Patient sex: F
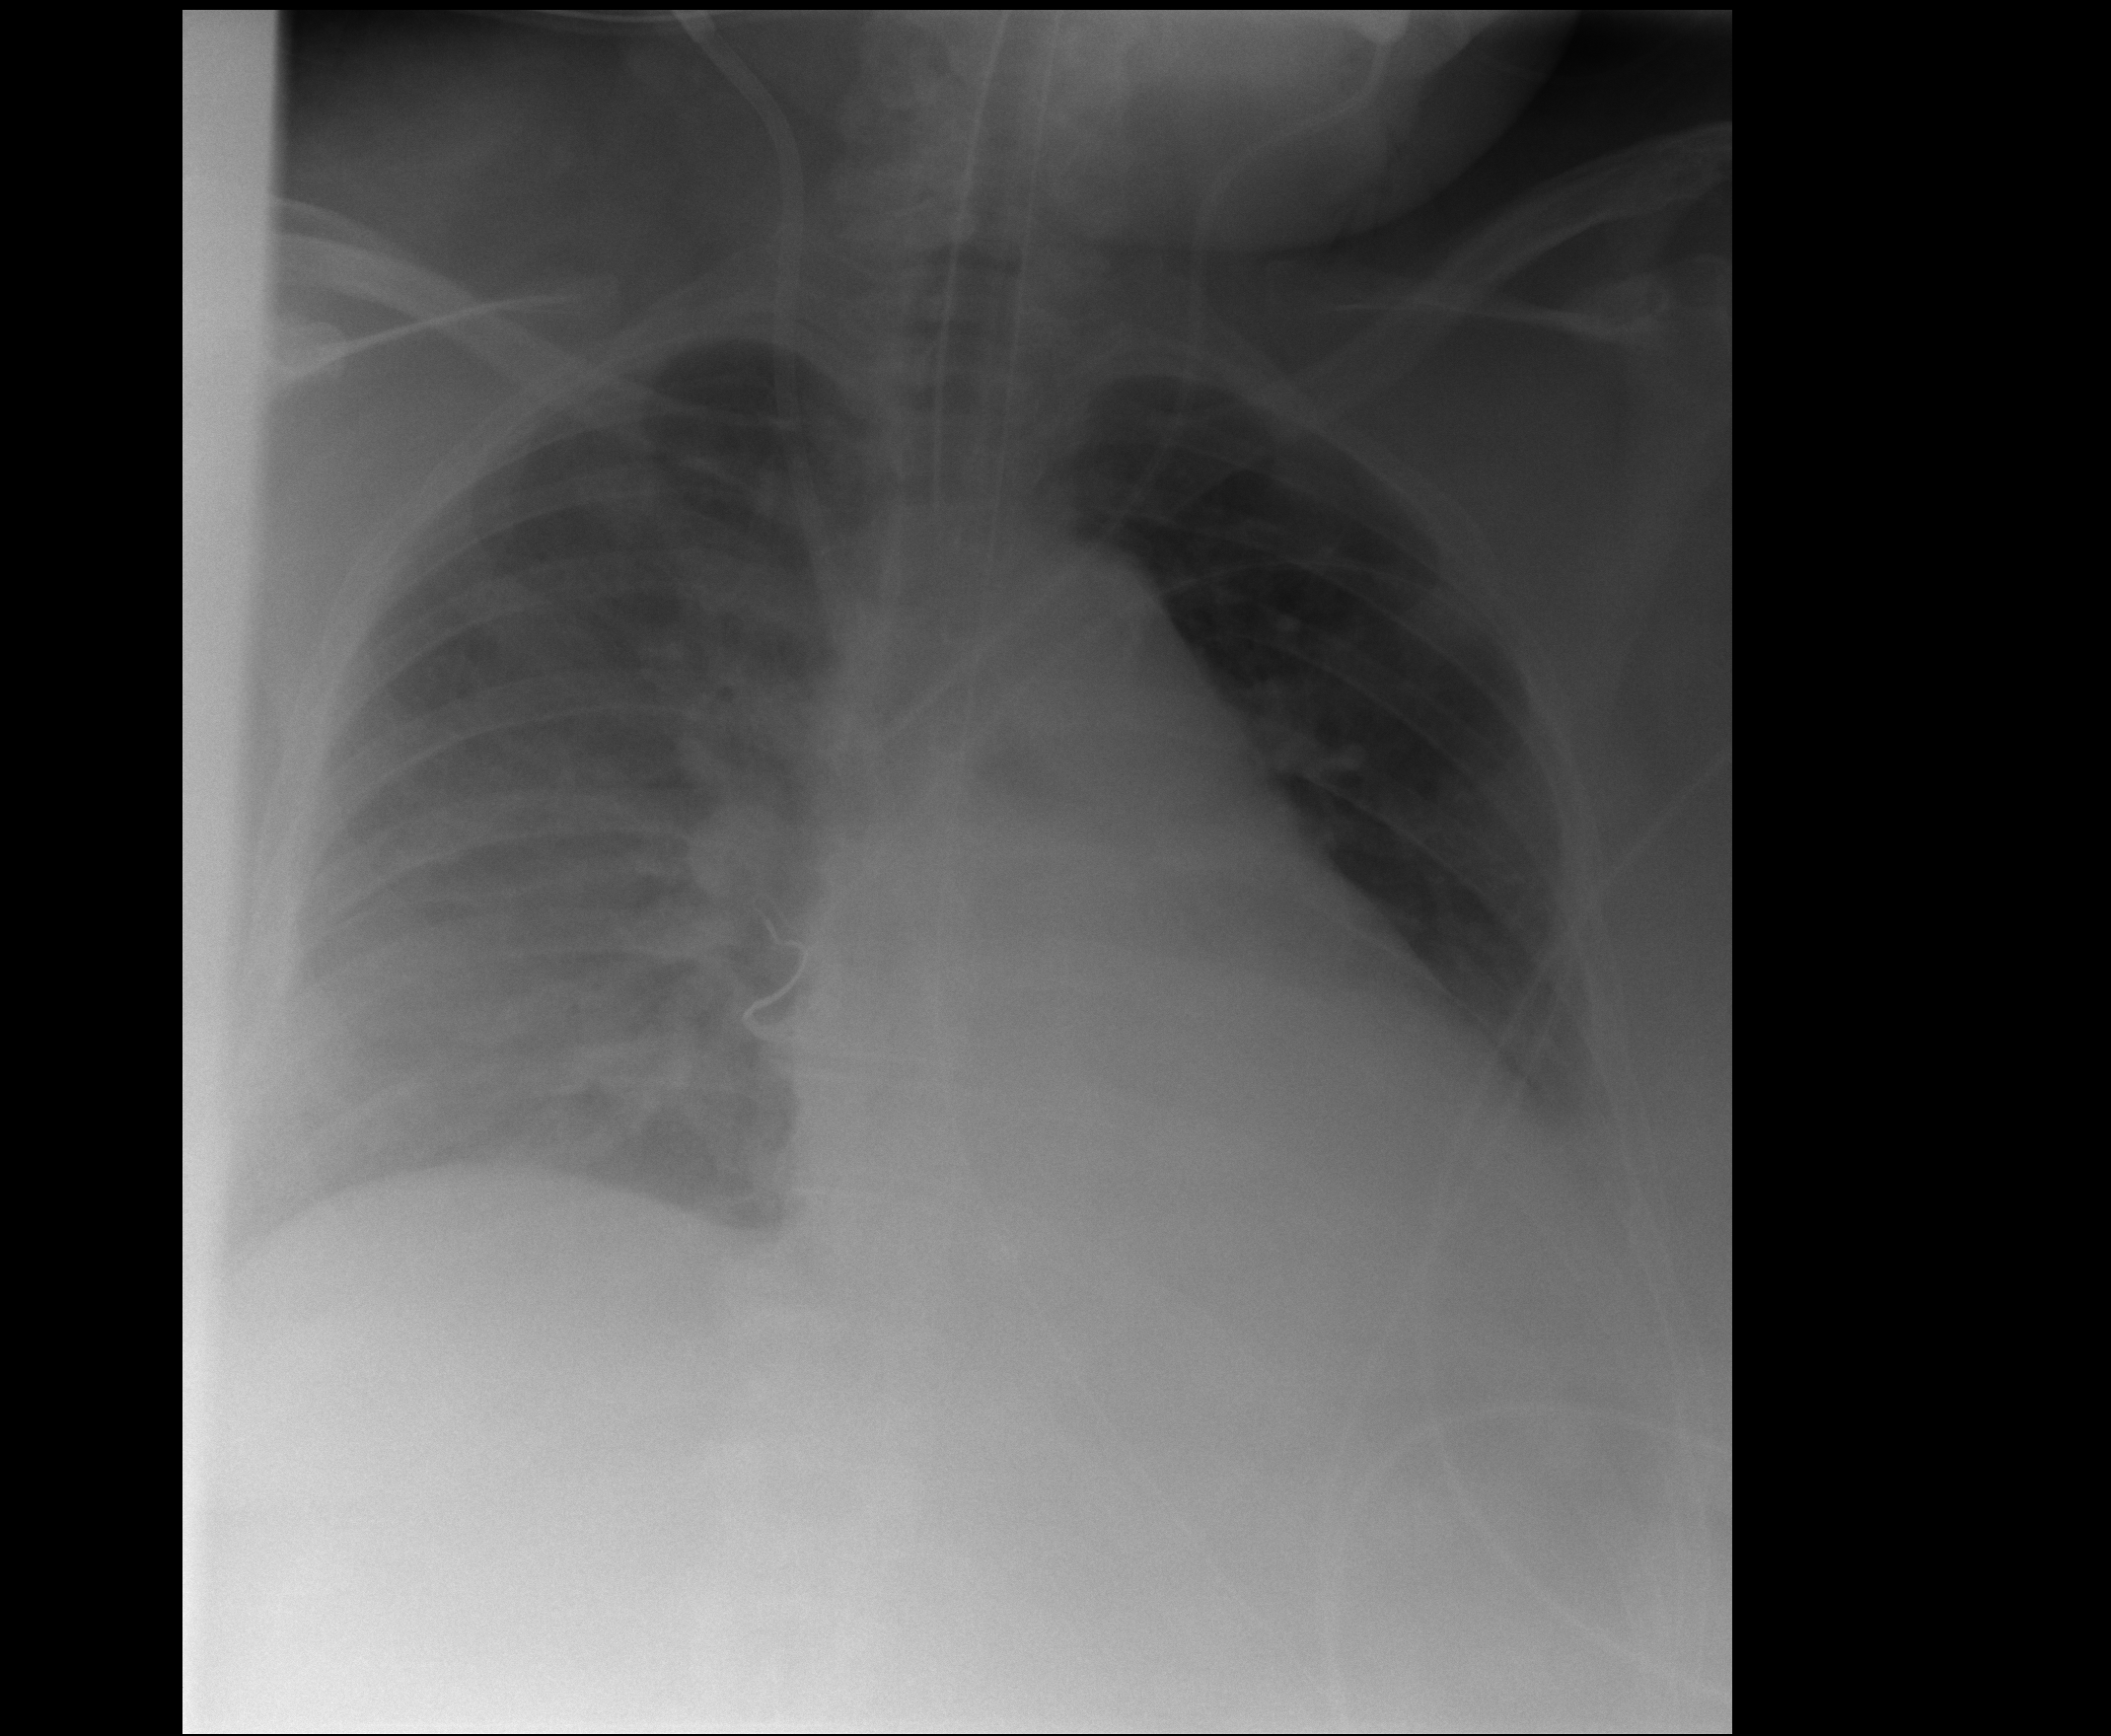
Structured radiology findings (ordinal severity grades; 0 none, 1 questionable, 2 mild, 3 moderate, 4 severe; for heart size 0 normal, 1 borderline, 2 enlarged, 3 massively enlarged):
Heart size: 2
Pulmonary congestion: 2
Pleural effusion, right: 1
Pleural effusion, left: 1
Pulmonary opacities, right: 1
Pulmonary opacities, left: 0
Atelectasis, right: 2
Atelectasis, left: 2